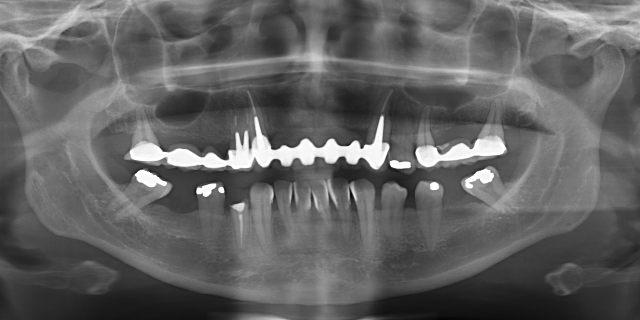
adult